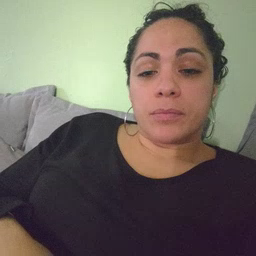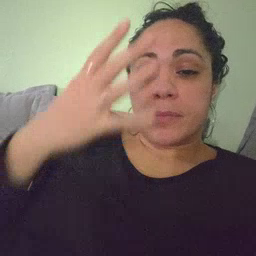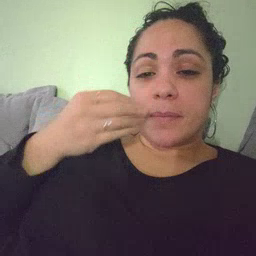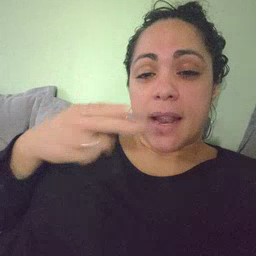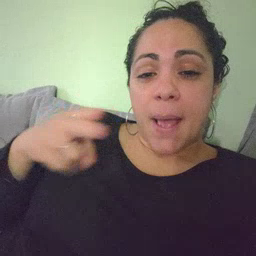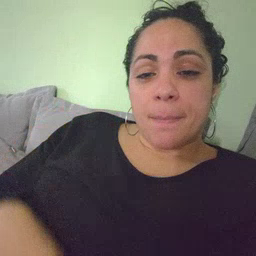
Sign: nap